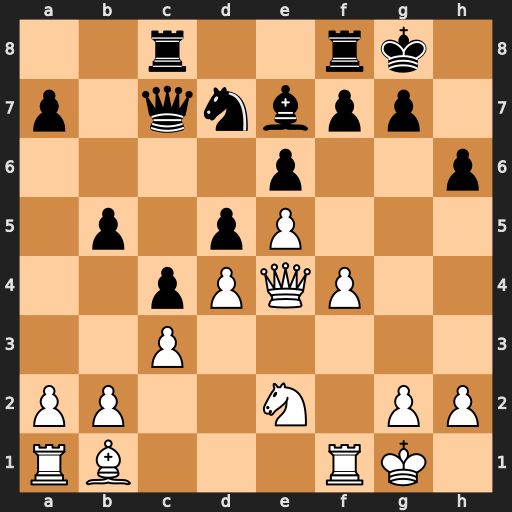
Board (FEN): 2r2rk1/p1qnbpp1/4p2p/1p1pP3/2pPQP2/2P5/PP2N1PP/RB3RK1
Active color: w
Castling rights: -
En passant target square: -
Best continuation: Qh7#